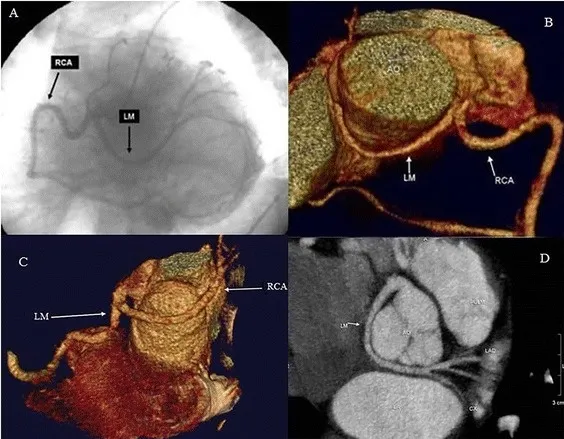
Coronary angiography, volume rendering and curved multiplanar reconstruction from MSCT of the coronary anomalies. (Panel A) Coronary Angiography (CAG) projection showing a Single Coronary Artery (SCA) arising from right sinus of Valsalva and dividing in right coronary artery (RCA) and Left Main (LM). Volume rendering (panel B and C) and Curved Multiplanar Reconstruction (panel D) from MSCT showed that LM turned posteriorly behind the aorta (non-malignant anomaly), reaching the atrio-ventricular groove where it divides into left anterior descending (LAD) and left circumflex (CX) arteries.
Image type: radiology (ct)